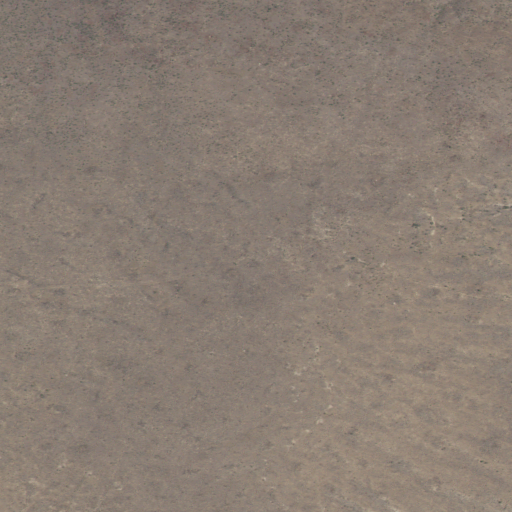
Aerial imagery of mountain in Idaho named Notch Butte containing only grassland